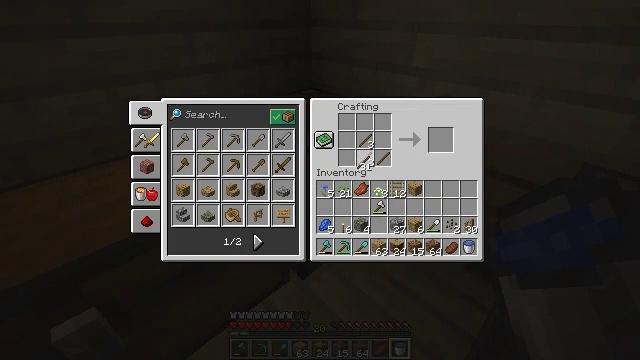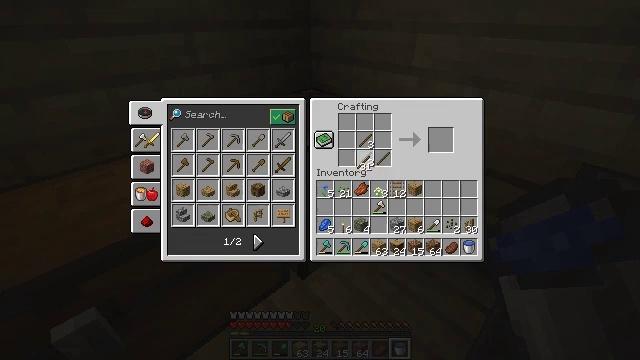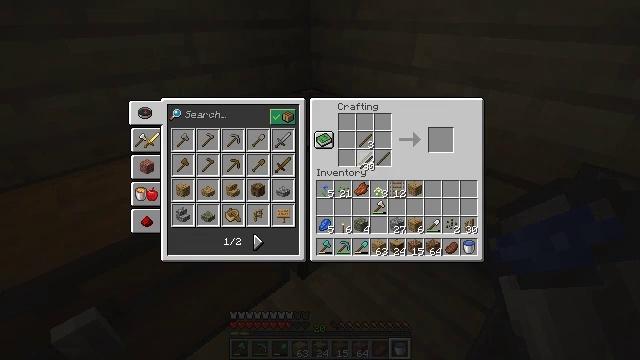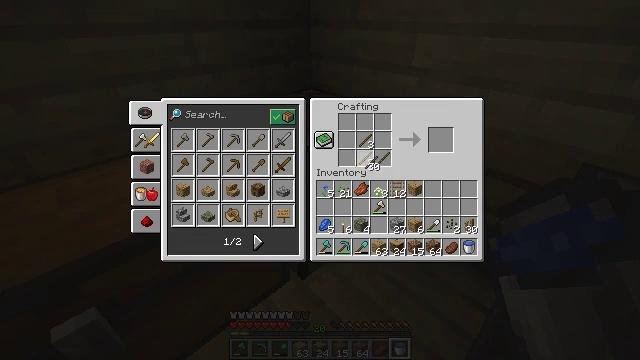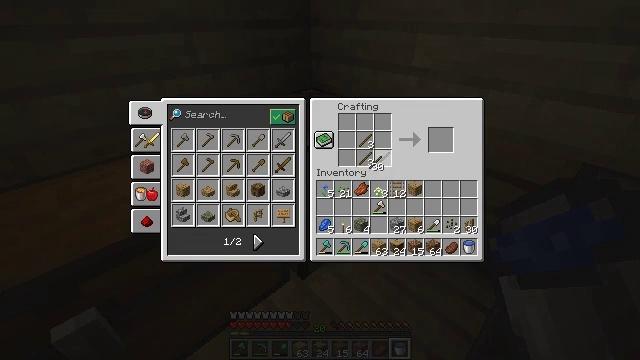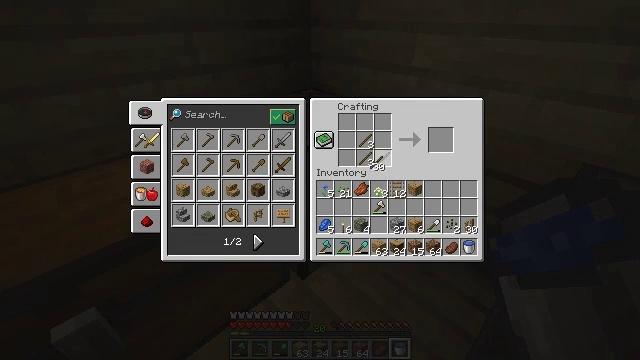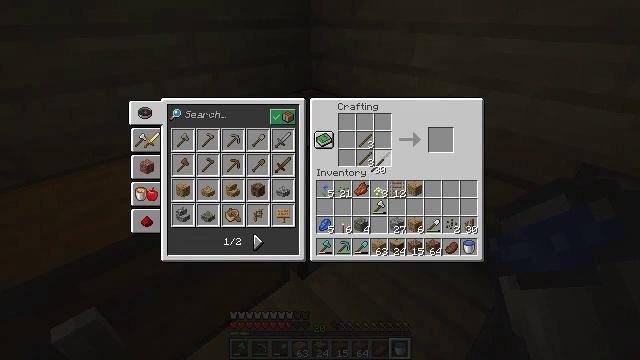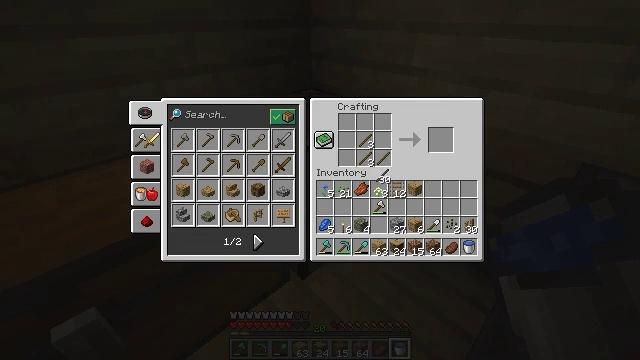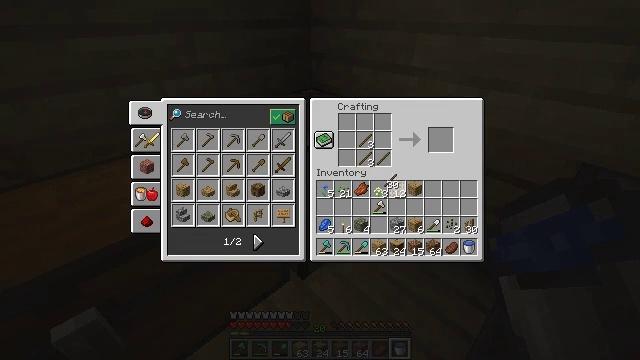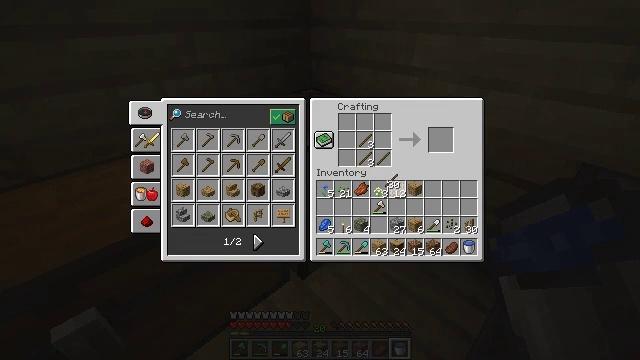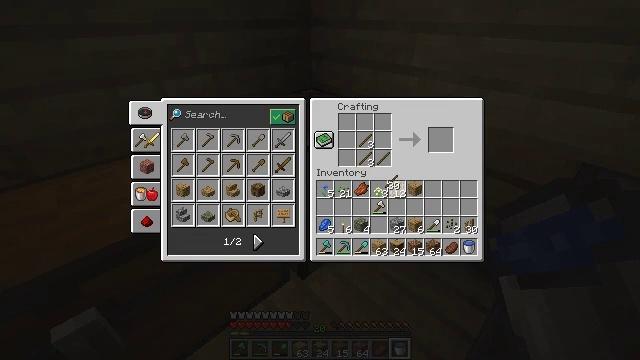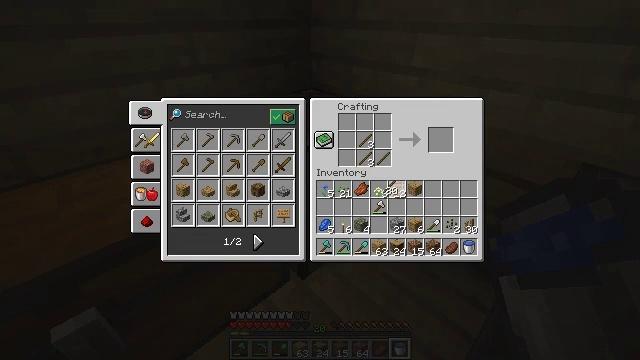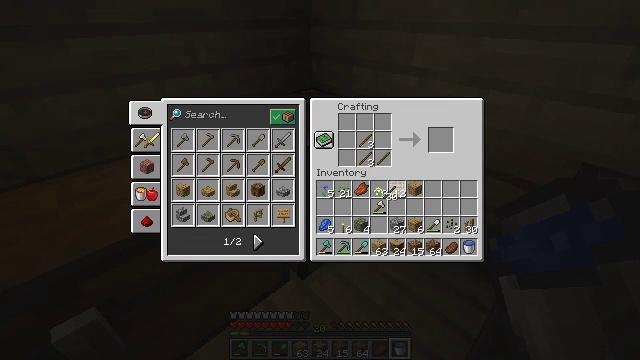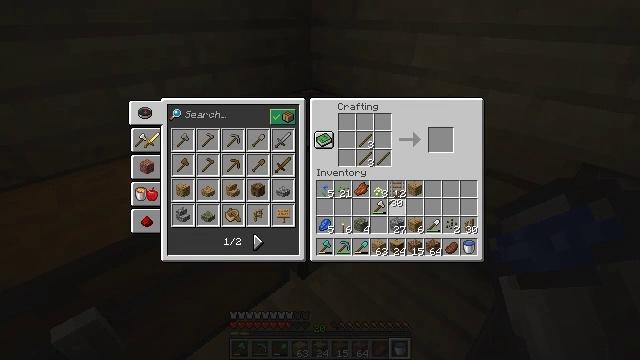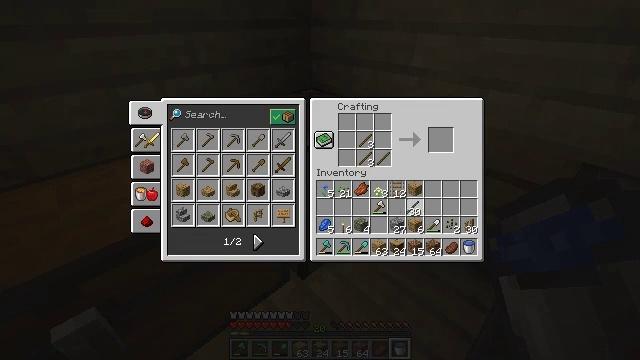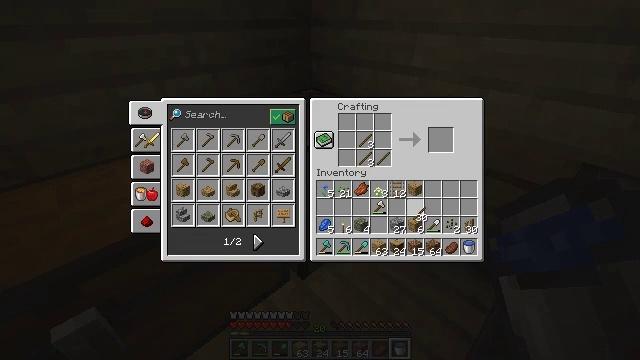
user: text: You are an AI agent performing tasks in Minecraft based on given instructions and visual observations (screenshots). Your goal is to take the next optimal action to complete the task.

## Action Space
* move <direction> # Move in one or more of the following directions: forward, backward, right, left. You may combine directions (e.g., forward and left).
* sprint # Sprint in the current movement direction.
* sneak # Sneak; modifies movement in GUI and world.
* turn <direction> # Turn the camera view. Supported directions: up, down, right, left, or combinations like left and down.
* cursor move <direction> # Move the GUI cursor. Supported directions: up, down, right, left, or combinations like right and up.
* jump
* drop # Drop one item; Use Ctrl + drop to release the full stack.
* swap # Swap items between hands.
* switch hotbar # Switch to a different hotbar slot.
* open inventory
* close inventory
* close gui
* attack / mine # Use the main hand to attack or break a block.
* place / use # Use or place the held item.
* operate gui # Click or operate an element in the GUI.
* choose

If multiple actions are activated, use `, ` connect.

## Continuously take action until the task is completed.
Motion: motion action
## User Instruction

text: Make a stone hoe in the crafting grid with cobblestone and sticks.
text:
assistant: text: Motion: choose
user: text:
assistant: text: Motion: no_op
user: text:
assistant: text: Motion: no_op
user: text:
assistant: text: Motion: no_op
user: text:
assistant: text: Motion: no_op
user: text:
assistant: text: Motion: no_op
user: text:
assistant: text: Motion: cursor move down
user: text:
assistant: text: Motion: cursor move right
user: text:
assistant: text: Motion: no_op
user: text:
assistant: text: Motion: no_op
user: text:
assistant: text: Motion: no_op
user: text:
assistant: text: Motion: no_op
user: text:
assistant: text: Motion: no_op
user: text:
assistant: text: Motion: cursor move right and down
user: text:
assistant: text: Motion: cursor move right
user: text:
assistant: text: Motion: no_op
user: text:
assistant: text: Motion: no_op
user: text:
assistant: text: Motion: no_op
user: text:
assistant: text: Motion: no_op
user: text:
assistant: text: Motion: no_op
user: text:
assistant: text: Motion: no_op
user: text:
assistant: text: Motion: no_op
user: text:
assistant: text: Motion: operate gui
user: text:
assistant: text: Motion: operate gui
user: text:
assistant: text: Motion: operate gui
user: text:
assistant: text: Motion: no_op
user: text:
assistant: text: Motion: no_op
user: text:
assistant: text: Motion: cursor move up
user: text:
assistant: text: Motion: cursor move up
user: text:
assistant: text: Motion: cursor move up